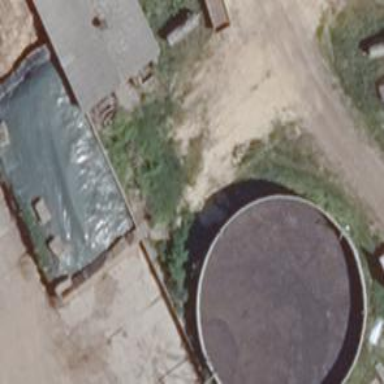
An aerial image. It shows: Storage tank classified as slurry tank.